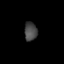
Tissue: prostate
Cell type: T cells
Senescence score: 0.296
Nuclear area (px): 235
Mean DAPI intensity: 70.515